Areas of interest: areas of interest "Shenzhen Xinfeng United Family Hospital"
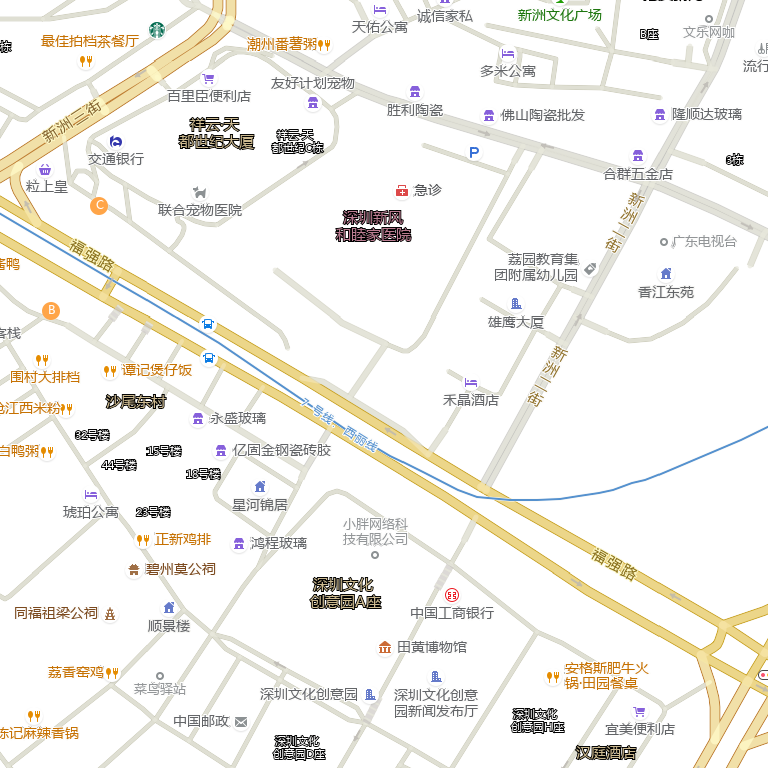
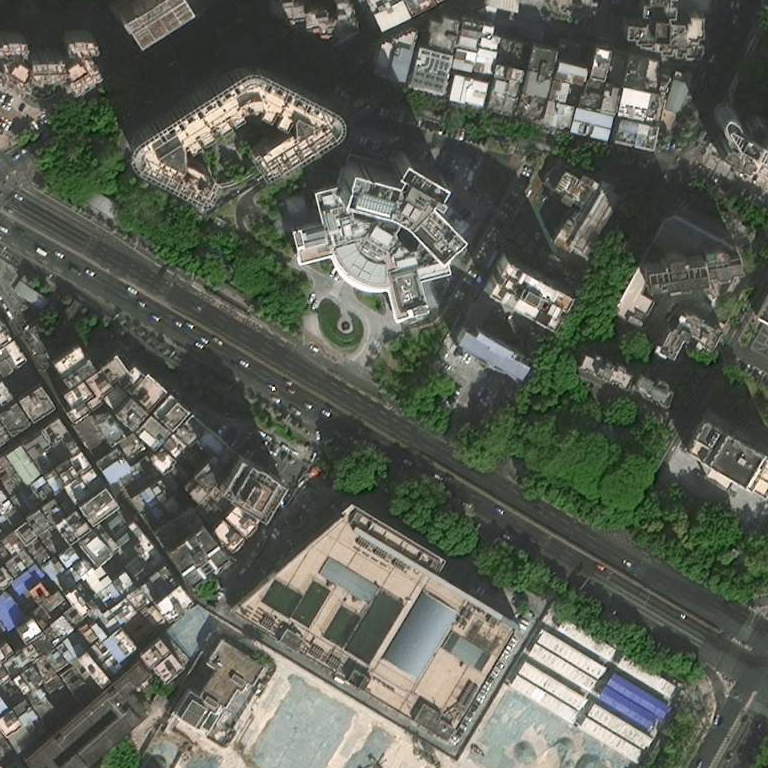